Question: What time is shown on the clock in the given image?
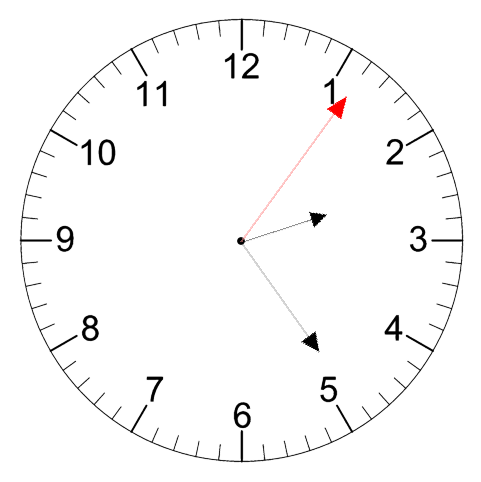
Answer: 02:24:06